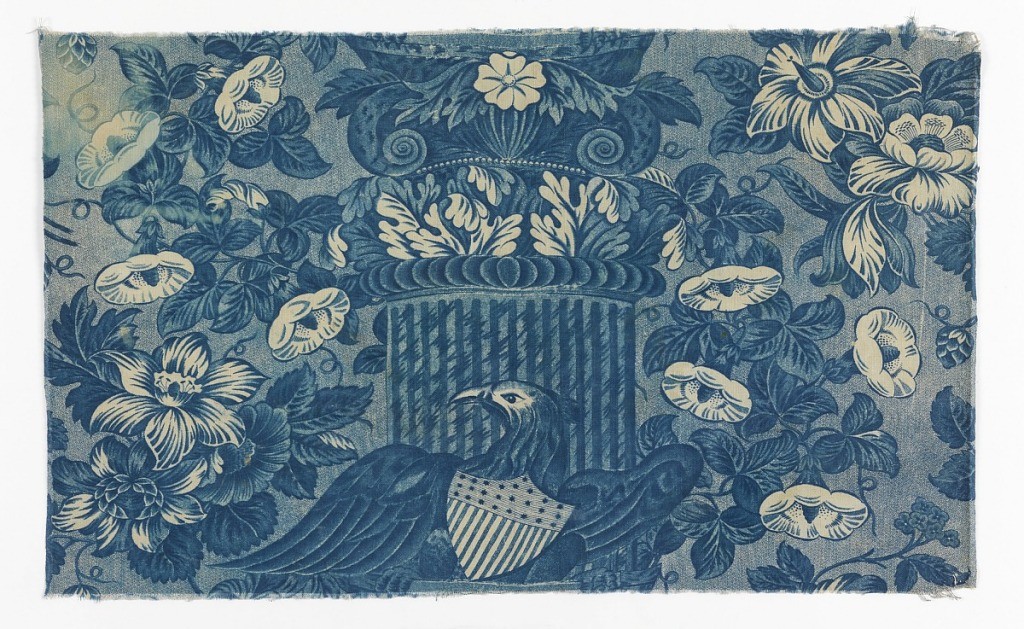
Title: Textile
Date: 1830–1840
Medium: cotton Technique: intaglio printed, monochrome
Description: Pillar print with stylized Corinthian and Ionic capitals of flowers and leaves. An eagle in profile has a shield flag between outstretched wings.